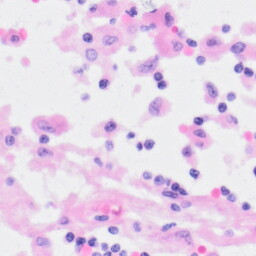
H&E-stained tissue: Kidney